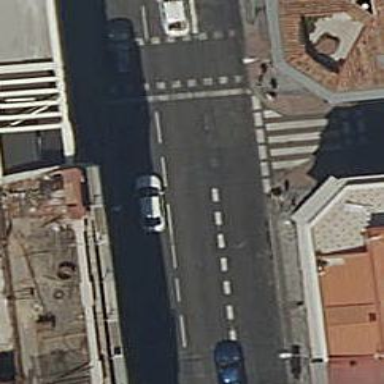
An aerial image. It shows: Road with traffic signals.